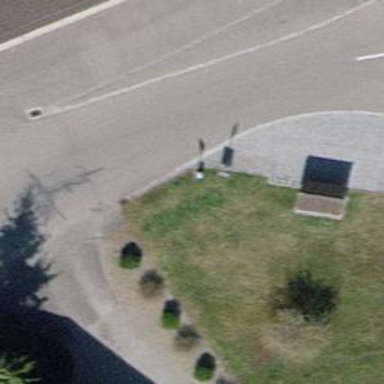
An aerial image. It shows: Bus stop with platform for public transport.